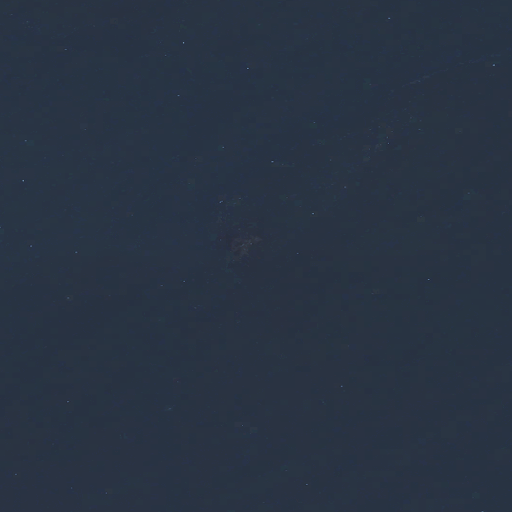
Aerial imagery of bar in Maine named Carey Rock containing only open water